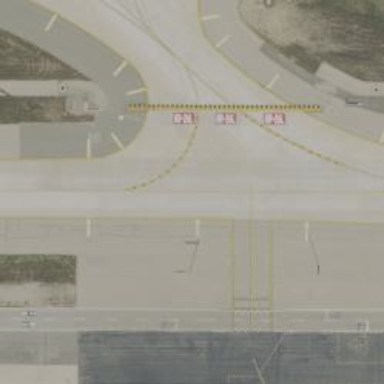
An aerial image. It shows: Image of taxiway at airport.